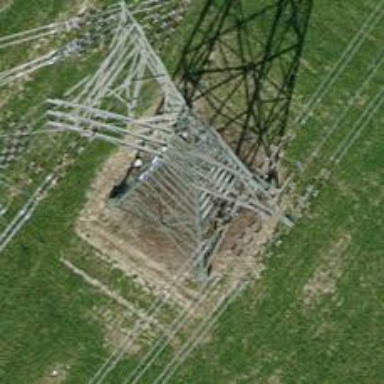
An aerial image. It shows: Power line is depicted.